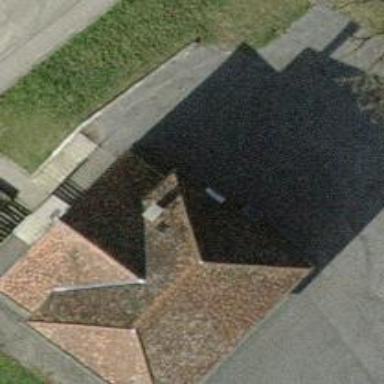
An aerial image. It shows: School building.